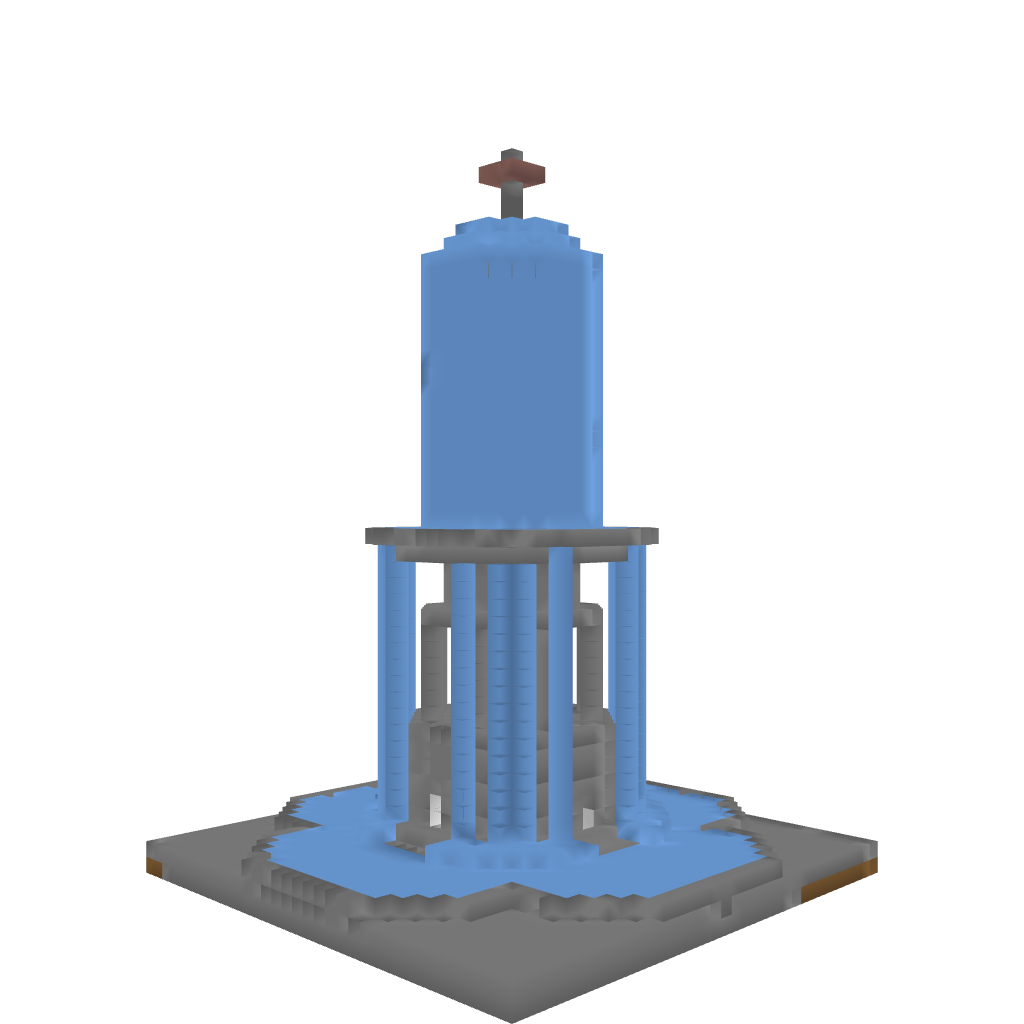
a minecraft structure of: Modern Grand Fountain high quality